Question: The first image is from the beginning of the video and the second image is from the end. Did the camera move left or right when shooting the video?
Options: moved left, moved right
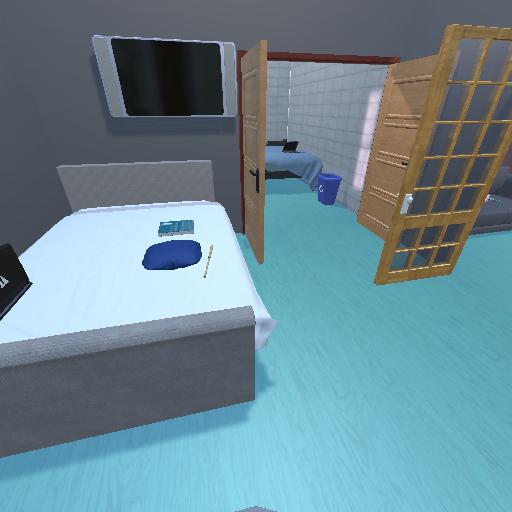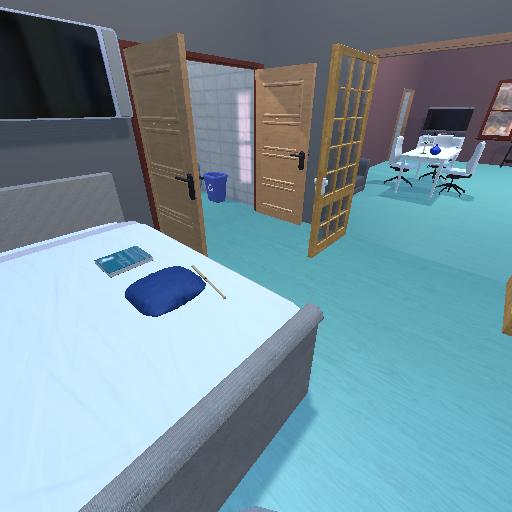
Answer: moved left